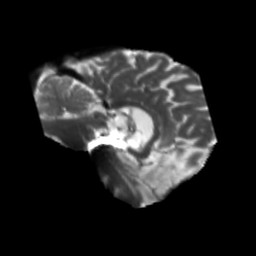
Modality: T2w
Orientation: sagittal
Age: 68
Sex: male
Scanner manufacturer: siemens
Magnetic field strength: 3 T
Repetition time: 5.47 s
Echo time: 0.0854 s